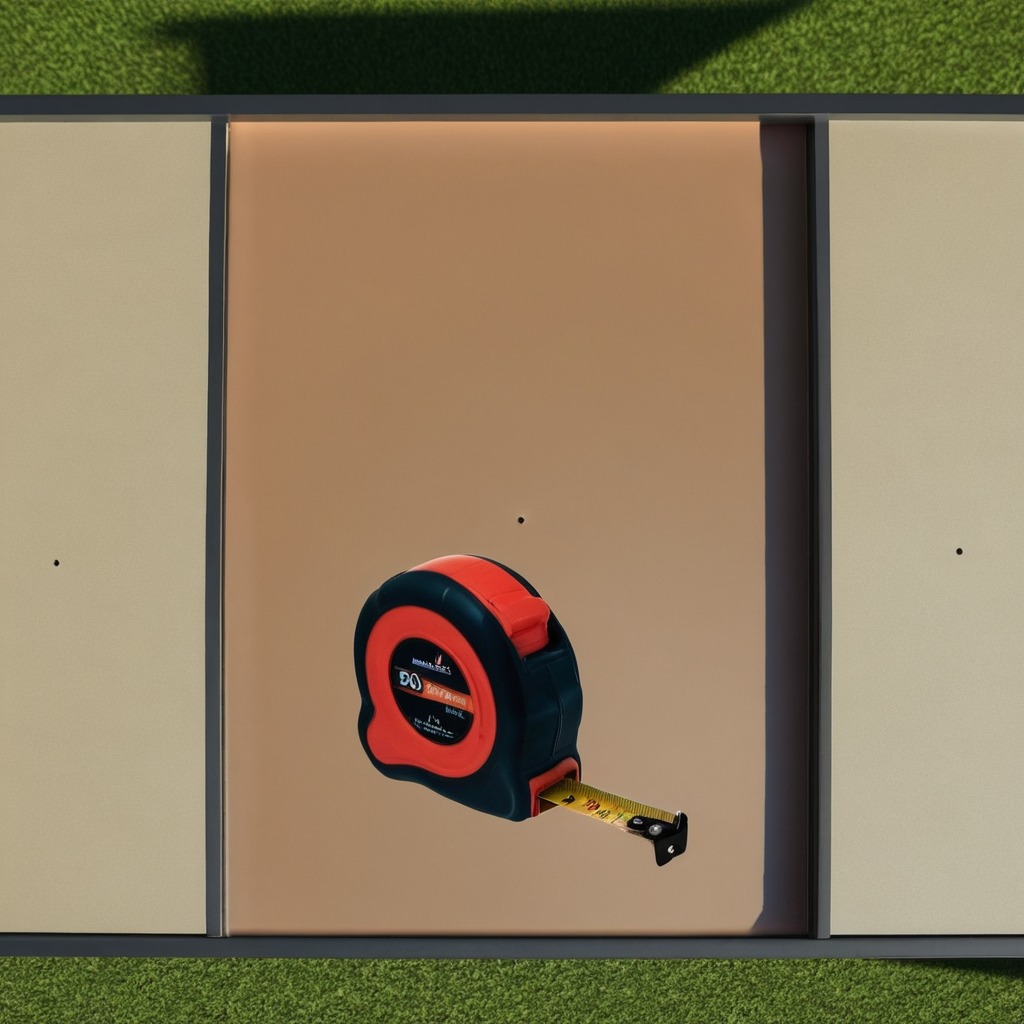
A measuring tape is lying on a clean utility table in a temporary outdoor tool station afternoon light present textured surface.